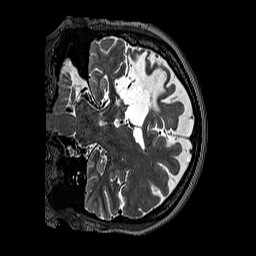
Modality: T2w
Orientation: coronal
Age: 46
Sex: female
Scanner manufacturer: siemens
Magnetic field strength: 3 T
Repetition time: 3.2 s
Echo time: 0.567 s